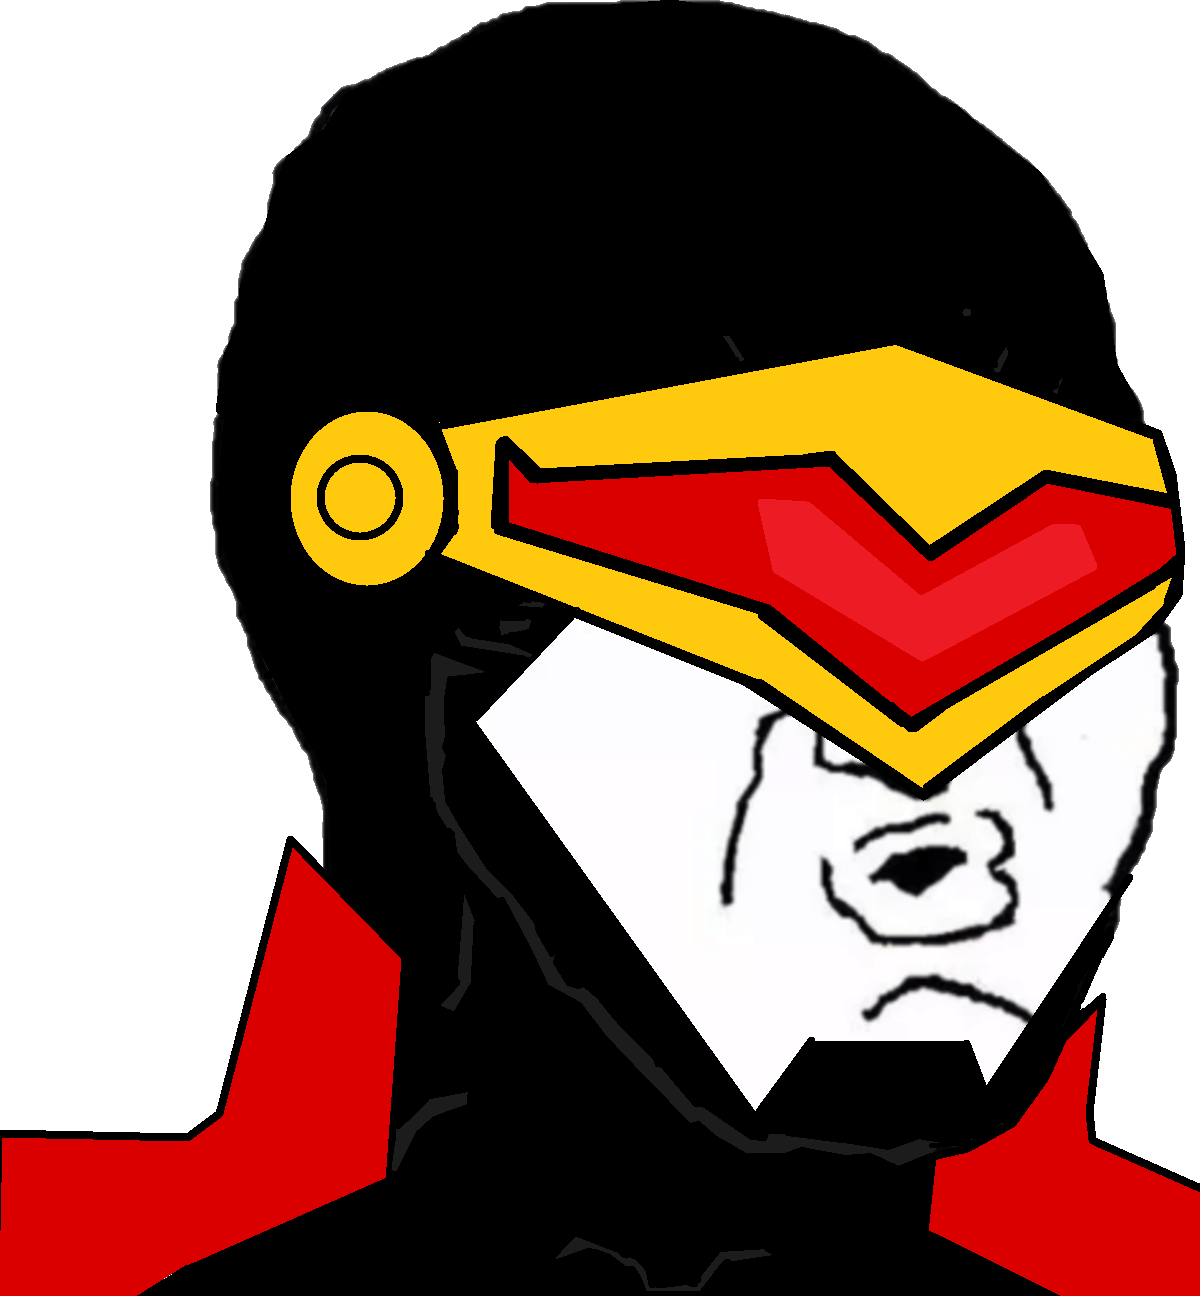
Label: 5_Hooker